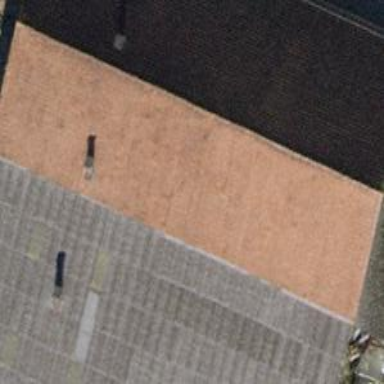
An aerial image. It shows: Farm auxiliary building with gabled roof.